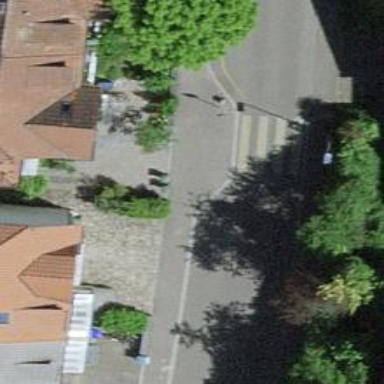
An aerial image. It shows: Uncontrolled zebra crossing on the road.